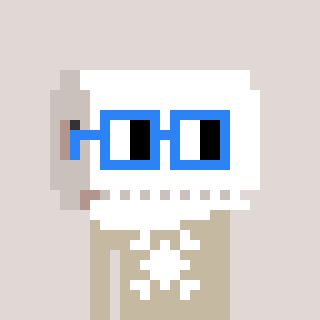
a pixel art character with square blue glasses, a toiletpaper-full-shaped head and a bege-colored body on a warm background